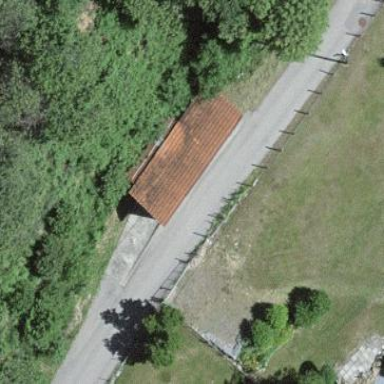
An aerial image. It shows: Garage building.